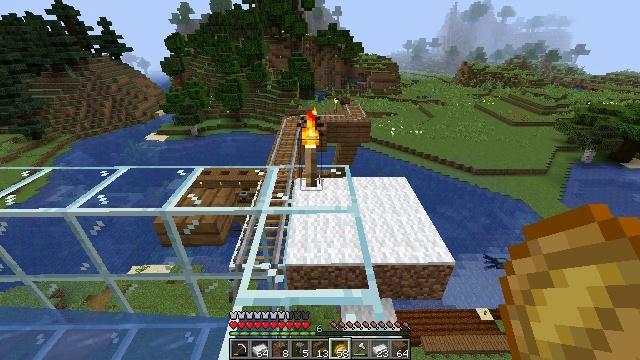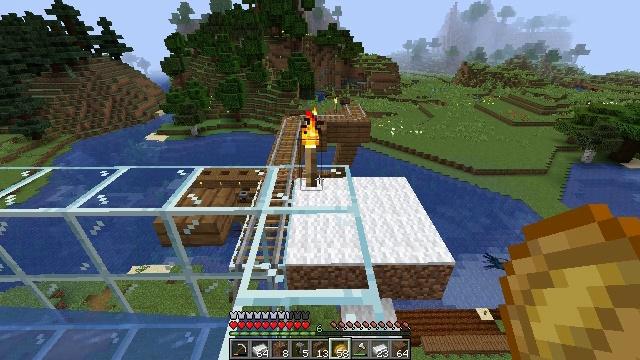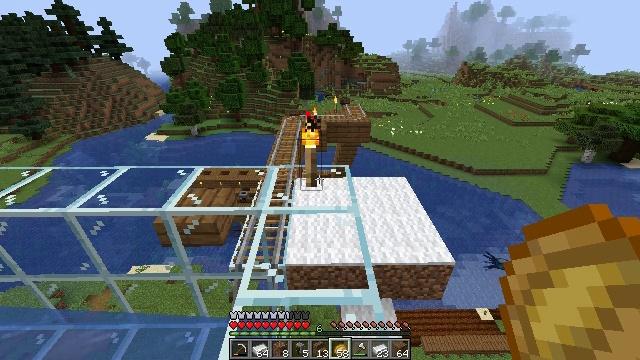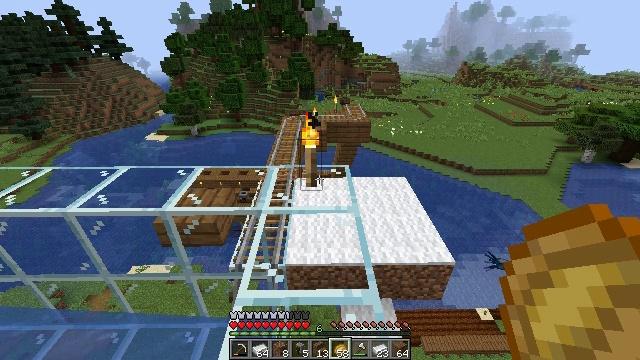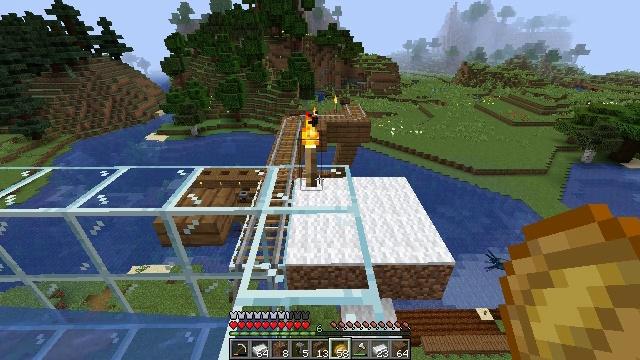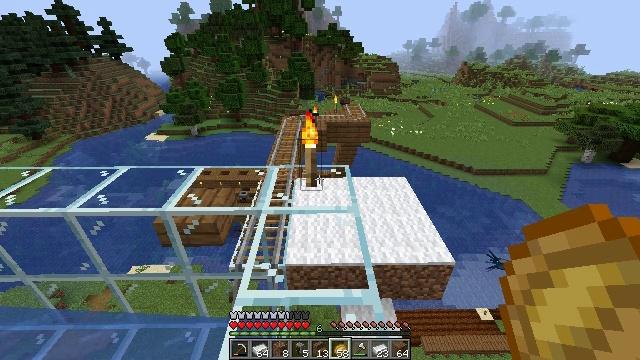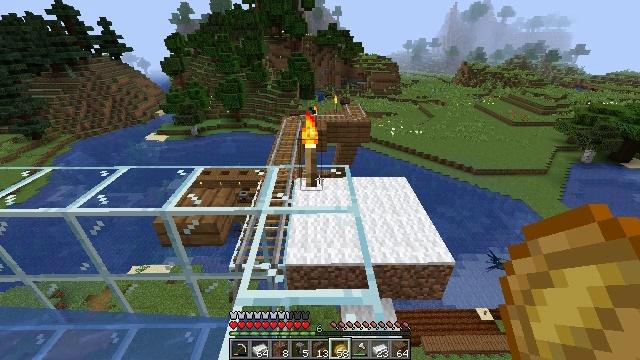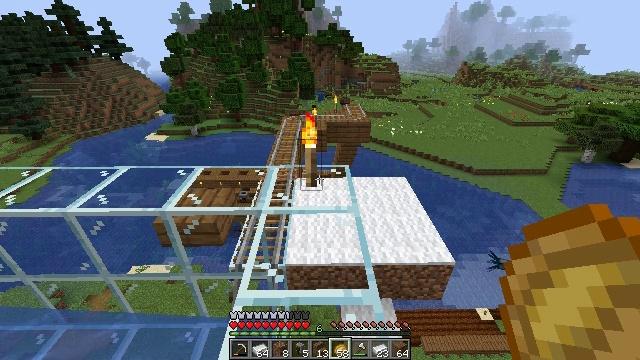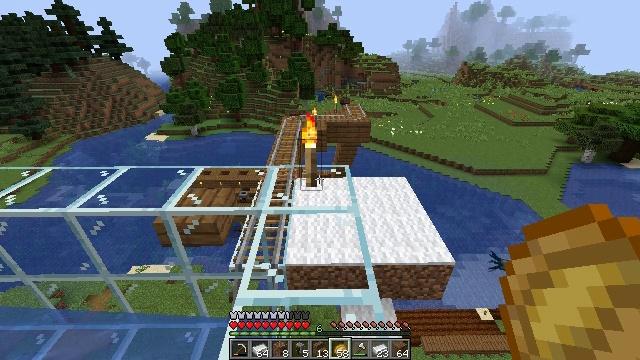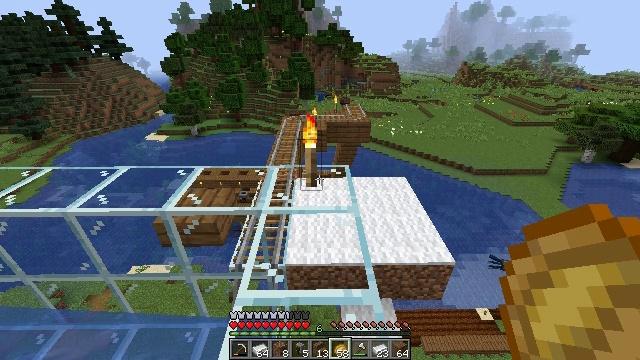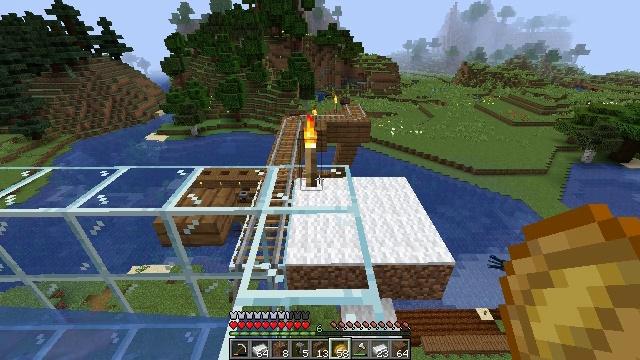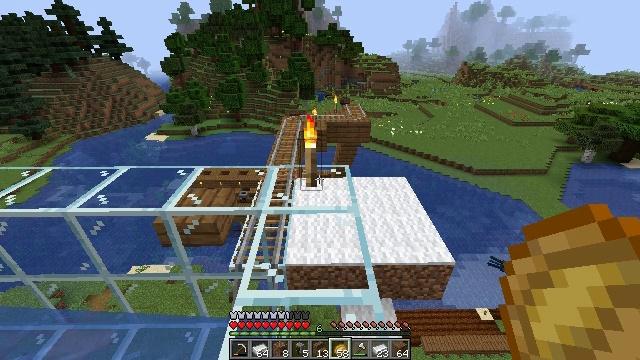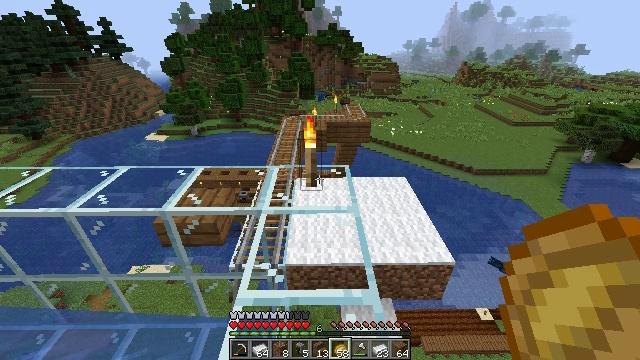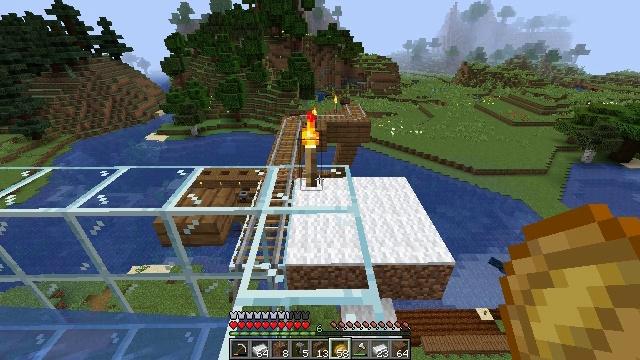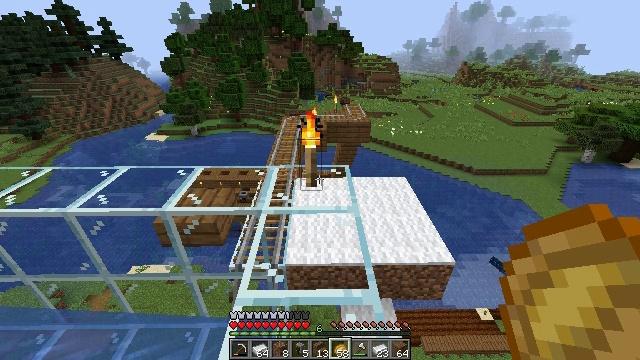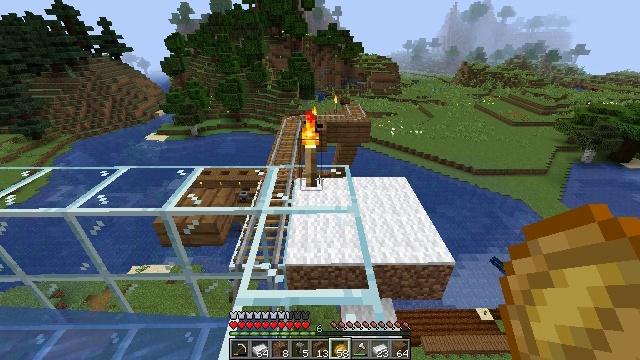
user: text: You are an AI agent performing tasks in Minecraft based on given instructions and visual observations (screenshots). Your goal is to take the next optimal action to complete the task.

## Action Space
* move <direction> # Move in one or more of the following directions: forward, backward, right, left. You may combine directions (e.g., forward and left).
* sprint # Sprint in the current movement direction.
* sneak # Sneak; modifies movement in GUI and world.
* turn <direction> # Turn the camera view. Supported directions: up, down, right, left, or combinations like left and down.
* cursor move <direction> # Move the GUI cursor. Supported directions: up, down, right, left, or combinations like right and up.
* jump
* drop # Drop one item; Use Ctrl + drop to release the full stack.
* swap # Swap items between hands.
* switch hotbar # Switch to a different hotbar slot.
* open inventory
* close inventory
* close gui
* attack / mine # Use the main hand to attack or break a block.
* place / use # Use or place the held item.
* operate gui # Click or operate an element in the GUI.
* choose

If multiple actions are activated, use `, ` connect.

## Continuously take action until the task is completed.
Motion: motion action
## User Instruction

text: Recycle the smithing table.
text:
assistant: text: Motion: no_op
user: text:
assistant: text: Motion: no_op
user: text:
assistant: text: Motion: no_op
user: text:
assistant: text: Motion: no_op
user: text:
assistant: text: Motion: no_op
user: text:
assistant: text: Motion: no_op
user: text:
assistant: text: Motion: no_op
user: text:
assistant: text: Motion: no_op
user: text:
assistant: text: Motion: no_op
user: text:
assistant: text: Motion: no_op
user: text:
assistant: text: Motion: no_op
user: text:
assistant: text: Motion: no_op
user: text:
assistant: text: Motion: no_op
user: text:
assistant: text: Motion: no_op
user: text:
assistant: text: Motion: no_op
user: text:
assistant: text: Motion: no_op
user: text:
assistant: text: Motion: no_op
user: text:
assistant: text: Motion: no_op
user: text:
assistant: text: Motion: no_op
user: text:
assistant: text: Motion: no_op
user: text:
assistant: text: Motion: no_op
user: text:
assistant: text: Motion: no_op
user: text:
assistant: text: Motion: no_op
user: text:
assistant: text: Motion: no_op
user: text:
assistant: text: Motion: no_op
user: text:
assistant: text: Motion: no_op
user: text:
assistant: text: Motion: no_op
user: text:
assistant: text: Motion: no_op
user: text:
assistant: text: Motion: no_op
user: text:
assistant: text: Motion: no_op